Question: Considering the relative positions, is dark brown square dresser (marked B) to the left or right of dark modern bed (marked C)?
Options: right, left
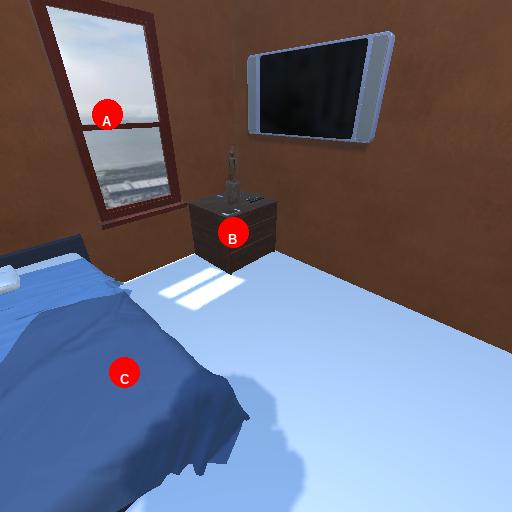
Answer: right